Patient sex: M
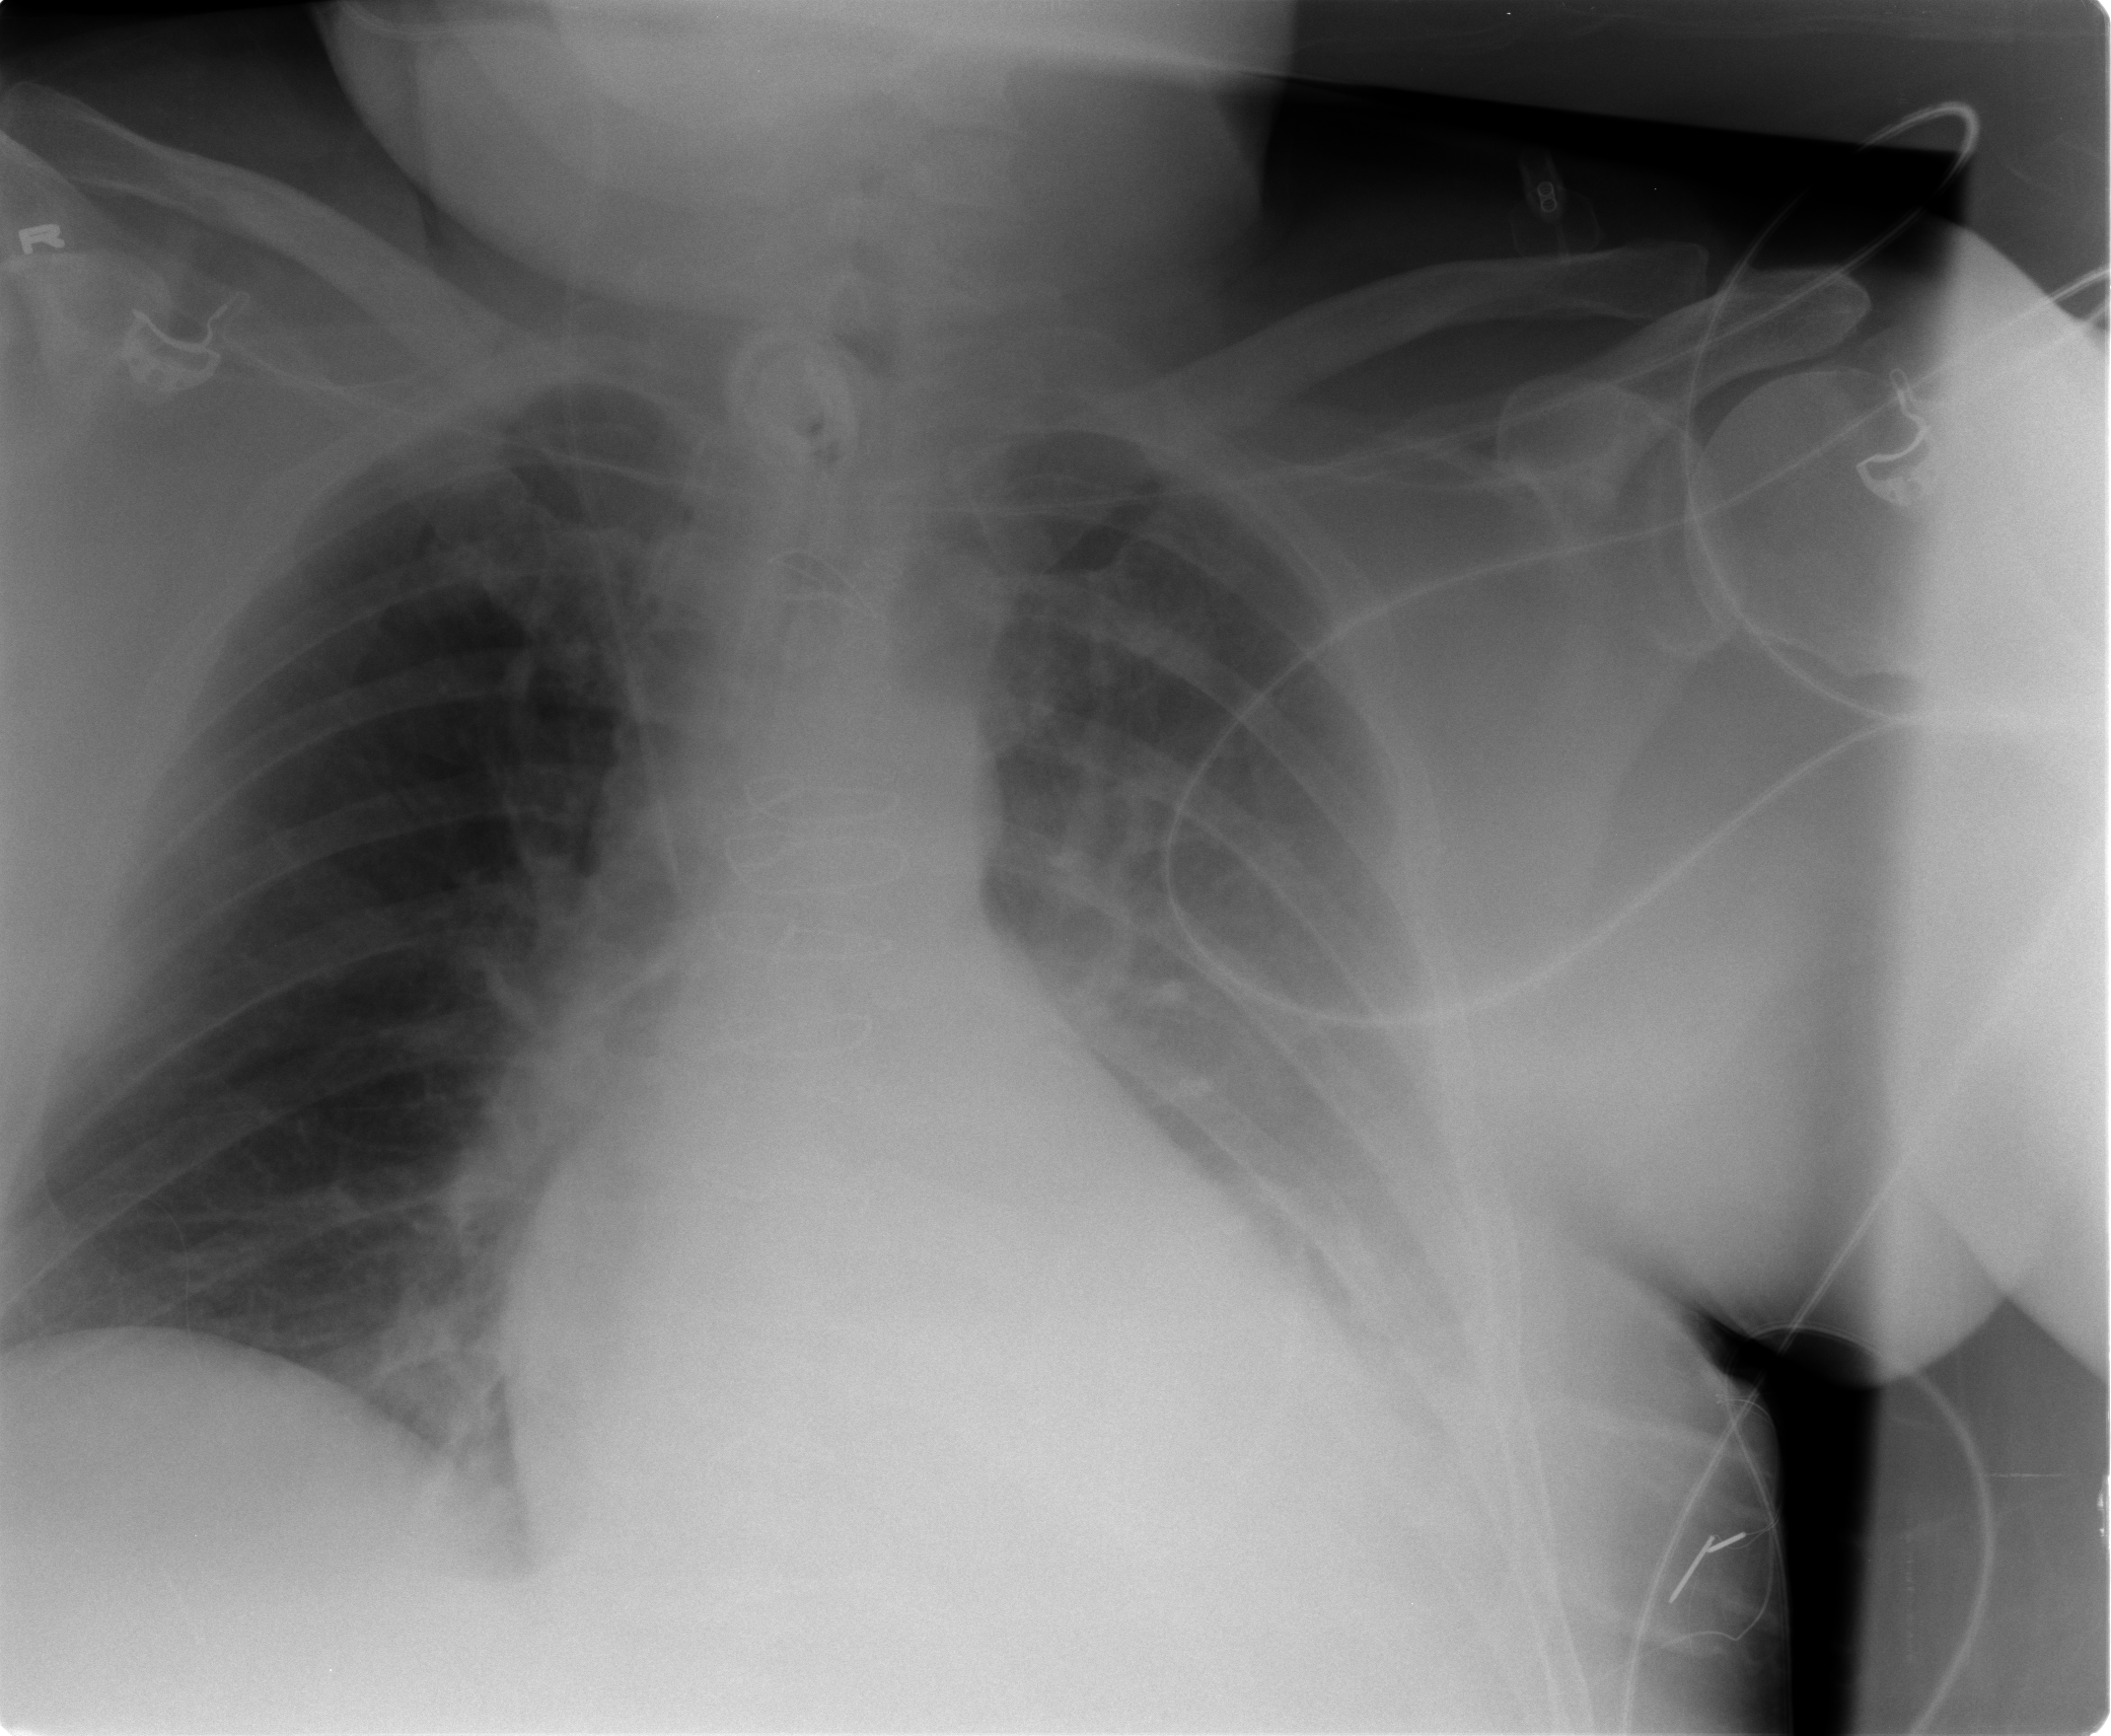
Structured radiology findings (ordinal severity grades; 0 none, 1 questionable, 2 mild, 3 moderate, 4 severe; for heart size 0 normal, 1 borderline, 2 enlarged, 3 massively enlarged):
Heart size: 2
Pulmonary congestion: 2
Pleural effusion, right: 0
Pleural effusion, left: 3
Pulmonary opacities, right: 0
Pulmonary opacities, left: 0
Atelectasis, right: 0
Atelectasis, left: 2